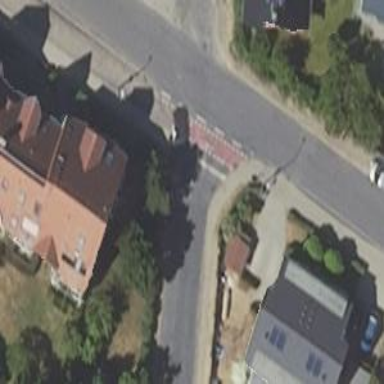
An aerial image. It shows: Road with "give way" sign.